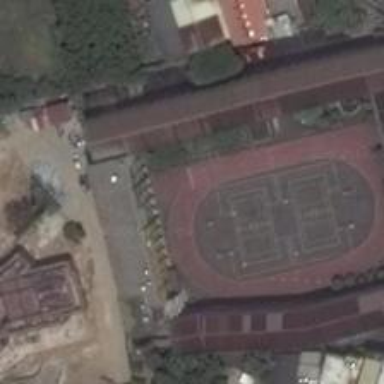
This oval standard playground, which is close to the road, has two basketball courts .